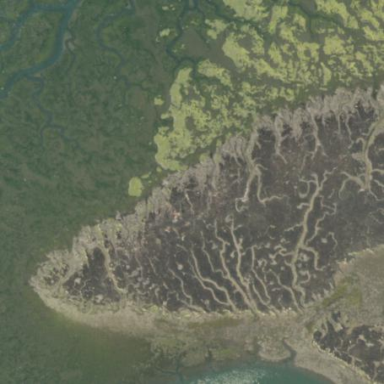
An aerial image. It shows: Saltmarsh wetland.